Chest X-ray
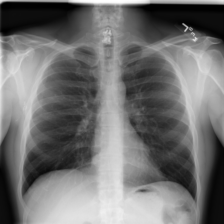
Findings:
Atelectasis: negative
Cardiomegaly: negative
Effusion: negative
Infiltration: negative
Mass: negative
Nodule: negative
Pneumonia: negative
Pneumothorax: negative
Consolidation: negative
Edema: negative
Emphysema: negative
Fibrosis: negative
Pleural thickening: negative
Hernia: negative